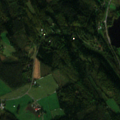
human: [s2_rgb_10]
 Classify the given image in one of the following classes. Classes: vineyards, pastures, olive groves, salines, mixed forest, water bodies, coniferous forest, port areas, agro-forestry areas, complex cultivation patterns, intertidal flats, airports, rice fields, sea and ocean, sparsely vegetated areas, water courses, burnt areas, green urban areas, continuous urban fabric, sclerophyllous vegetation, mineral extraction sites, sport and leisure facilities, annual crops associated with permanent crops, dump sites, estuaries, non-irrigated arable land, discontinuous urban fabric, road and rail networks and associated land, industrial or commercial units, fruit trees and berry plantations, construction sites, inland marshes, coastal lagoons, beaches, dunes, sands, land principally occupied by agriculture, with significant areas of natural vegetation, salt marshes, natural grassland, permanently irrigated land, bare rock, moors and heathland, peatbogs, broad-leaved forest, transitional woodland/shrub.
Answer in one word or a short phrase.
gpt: non-irrigated arable land, land principally occupied by agriculture, with significant areas of natural vegetation, broad-leaved forest, mixed forest, transitional woodland/shrub, water bodies